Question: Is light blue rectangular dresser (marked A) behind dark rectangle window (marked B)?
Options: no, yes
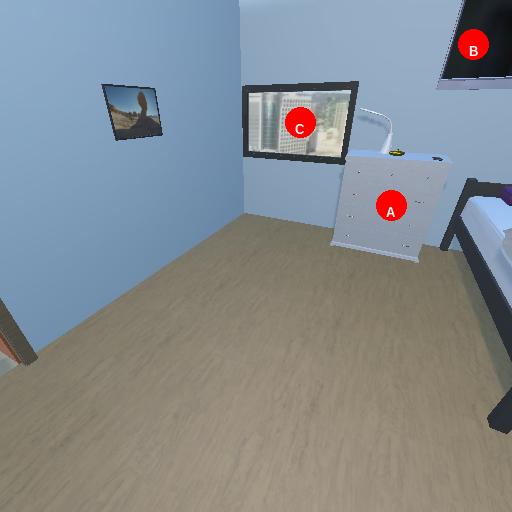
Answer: no